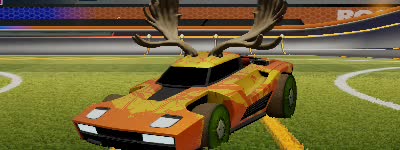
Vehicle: breakout